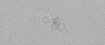
Label: camera_spot